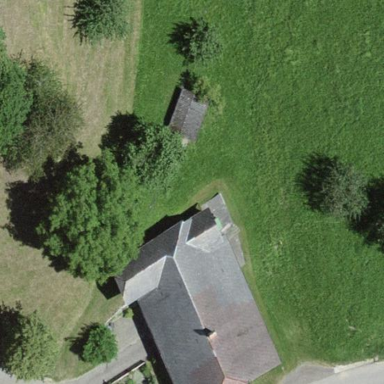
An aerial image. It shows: Farm building.